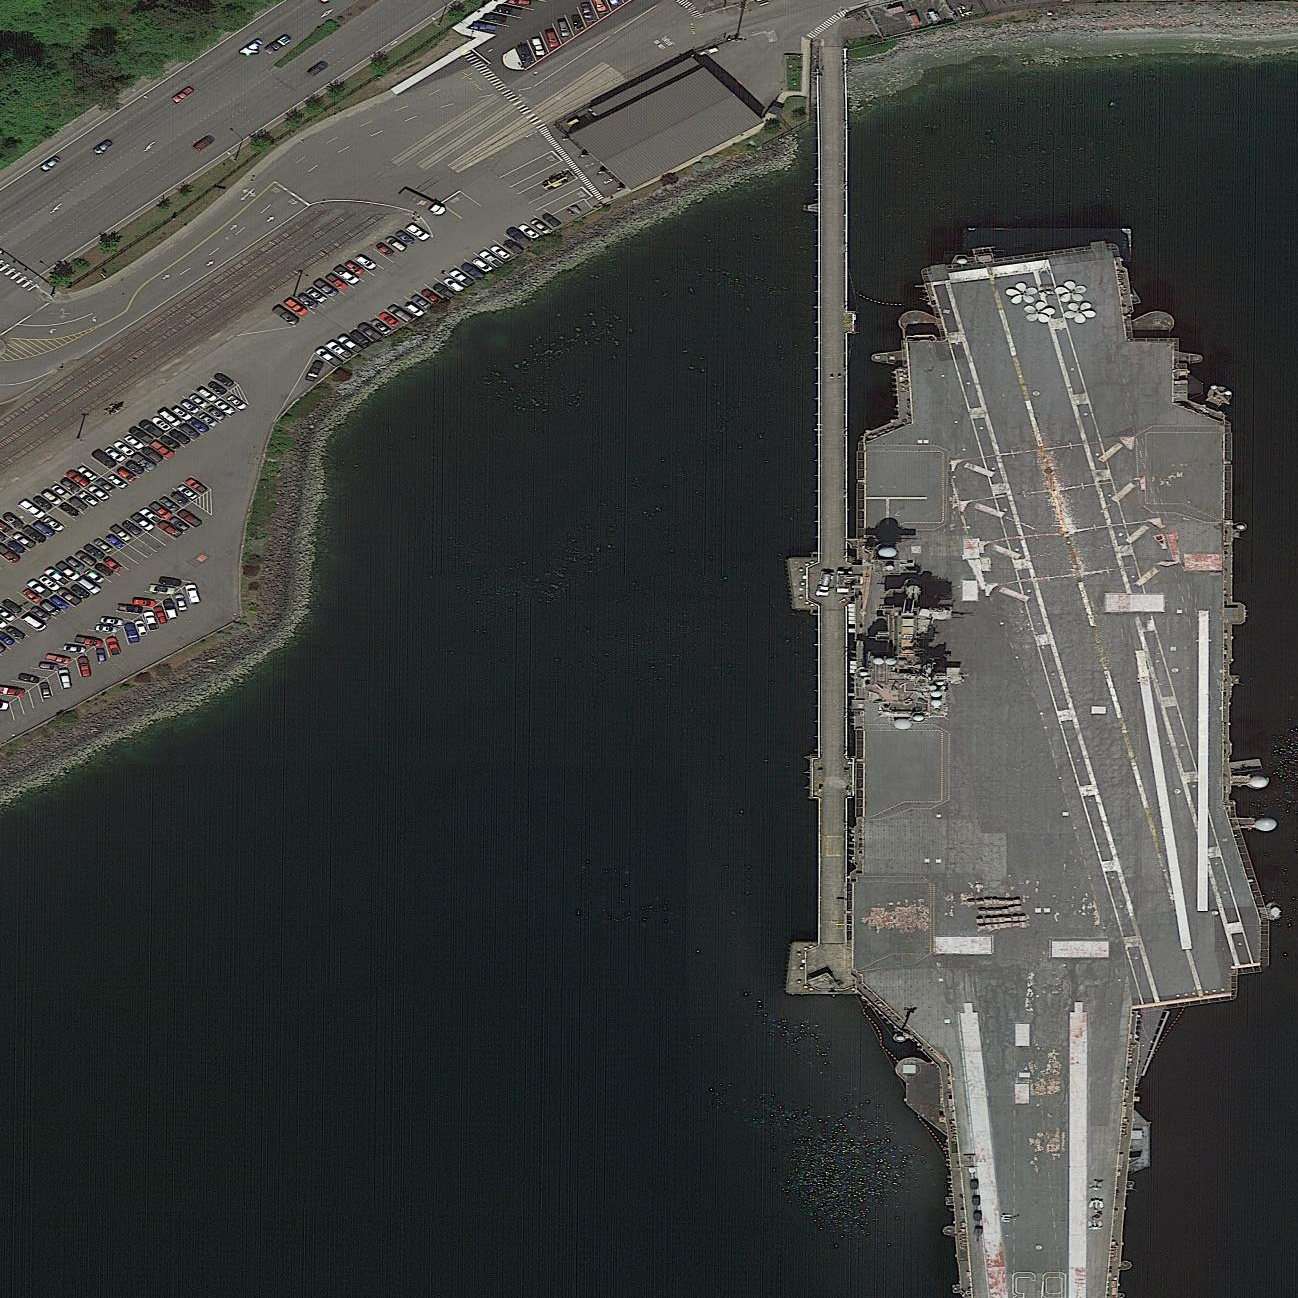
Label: aircraft_carrier